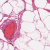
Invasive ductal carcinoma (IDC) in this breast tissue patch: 0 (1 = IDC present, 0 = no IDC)